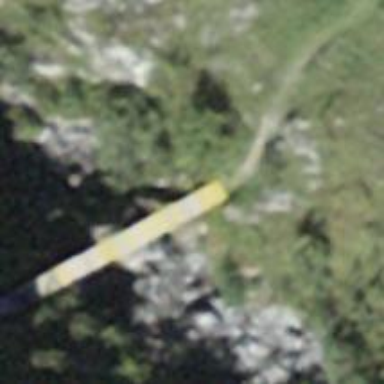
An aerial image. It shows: Path on bridge.